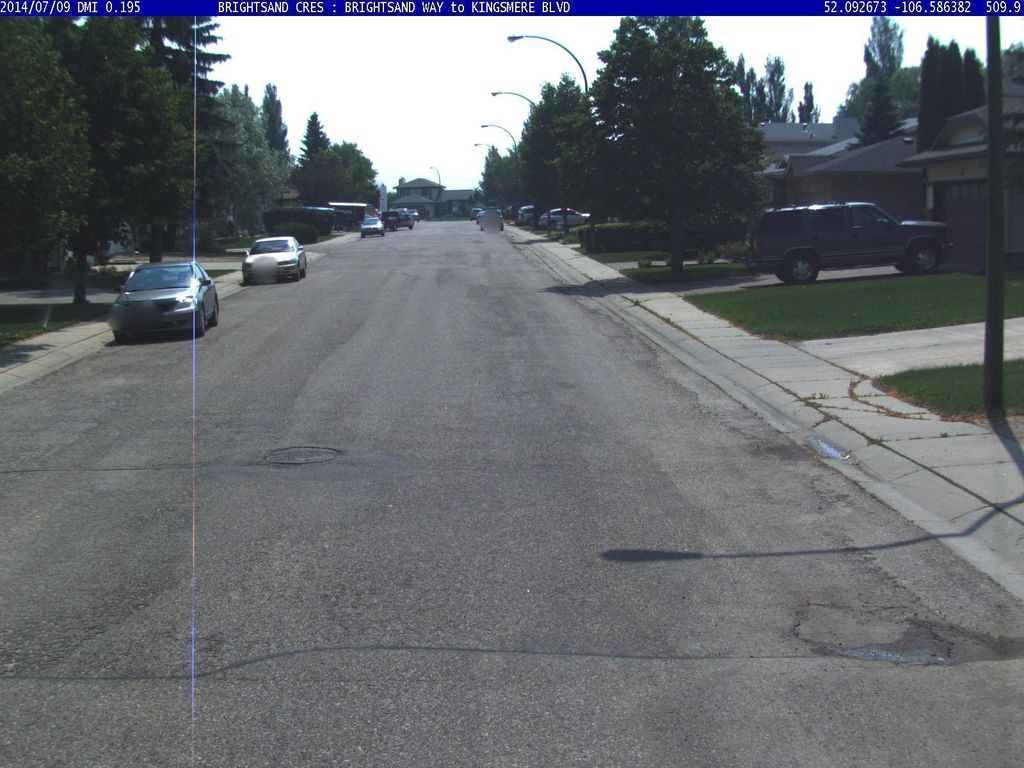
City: saskatoon